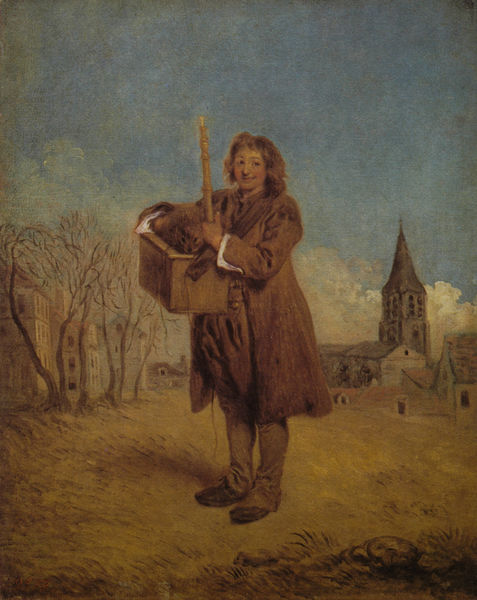
Titel: La marmote, Savoyarde mit Murmeltier
Künstler: Antoine Watteau
Standort: Leningrad
Institution: Musée de l'Ermitage
Schlagwörter: baum, blau, feuer, flügel, gemälde, himmel, mann, schatten, umhang, weiß, wolken, bäume, gelb, grün, kirchturm, landschaft, ocker, stadt, äste, braun, fenster, frau, grau, haar, hintergrund, holz, licht, schwarz, blick, dach, gebäude, gras, haus, tier, weg, wiese, wolke, beige, hose, jacke, band, falten, gesicht, halten, mensch, pelz, stehen, stein, bildnis, instrument, portrait, porträt, öl, ast, feld, gräser, halme, horizont, häuser, einsam, kirche, haare, mantel, händler, musik, musiker, england, locken, poträt, fliegen, räder, stock, turm, engel, hamster, putto, fell, zaumzeug, lächeln, schwan, bogen, fassade, ort, halsband, schuhe, stab, dorf, dächer, kahl, herbst, winter, laden, rad, wagen, wagenrad, ölgemälde, wandmalerei, kerze, korb, faltenwurf, allein, tor, foto, fotografie, stadtrand, katze, truhe, verkäufer, flamme, flug, kiste, manschette, manschetten, heiter, schuh, grinsen, kasten, senkrecht, flöte, ostern, wanderer, zentral, tonig, kitche, wagenräder, fernrohr, dudelsack, amor, gespann, putti, fackel, pfeil, schwäne, fuhrwerk, fackeln, irche, luchs, bauchladen, hausierer, montage, haase, montiert, zugtiere, leierkasten, oboe, marder, umgehängt, pelztier, musker, selbstbewußtsein, fredchen, hänler, ortschaaft, osterkorb, osterlicht, umhängekiste, haussierer